What has changed from the first image to the second?
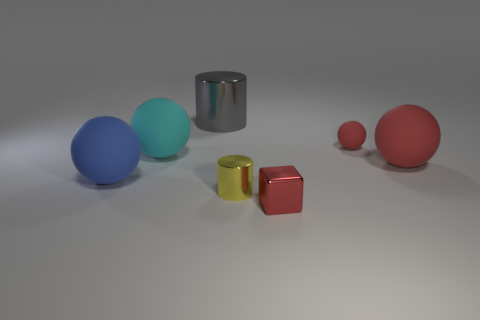
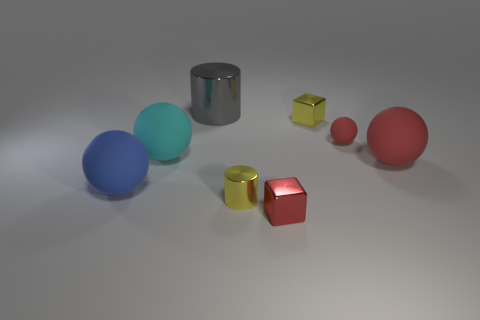
the tiny yellow metal cube has been newly placed
the yellow cube has appeared
the tiny yellow metallic cube that is behind the large blue object has been added
the small yellow metal cube that is to the right of the small red shiny object has appeared
the tiny yellow metal block that is to the right of the small red shiny thing has been newly placed